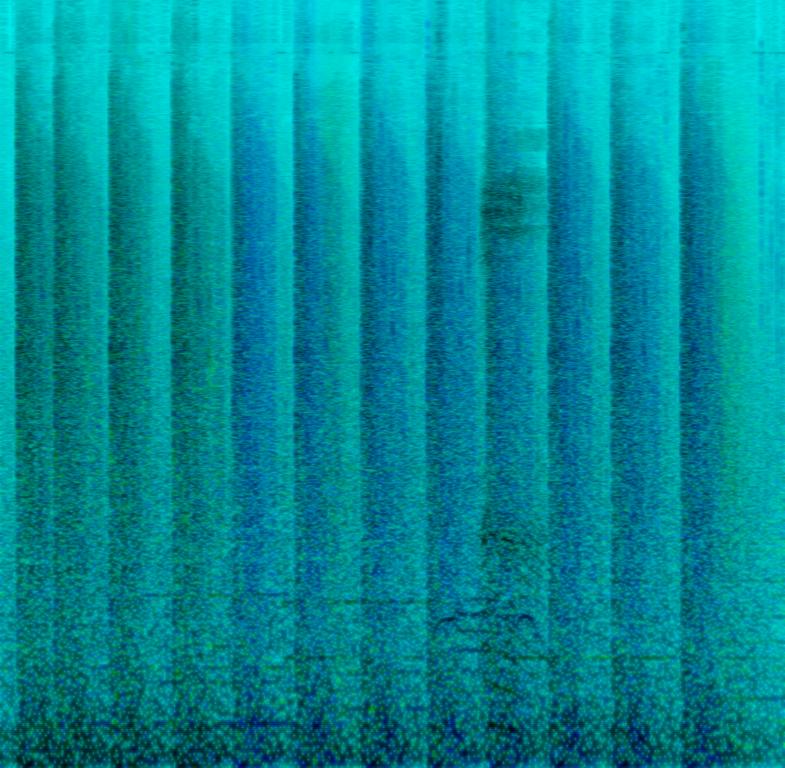
A lot of gun firing can be heard in this recording. In the background strings are playing a melody along with a piano. A male voice is making a sound like being annoyed. This is an amateur recording and the song may be more suitable for a relaxing and sad movie-scene.